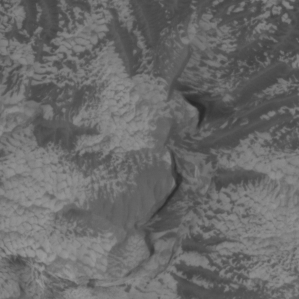
Label: non_frost